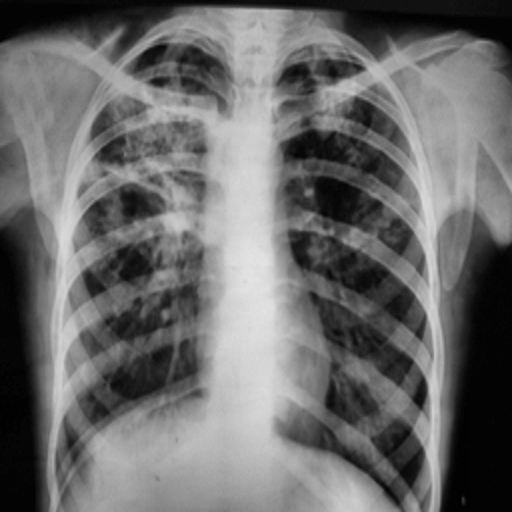
Finding: TUBERCULOSIS